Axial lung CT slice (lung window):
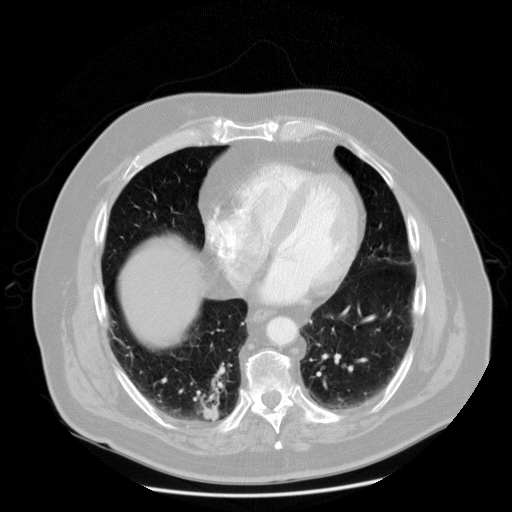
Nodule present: no